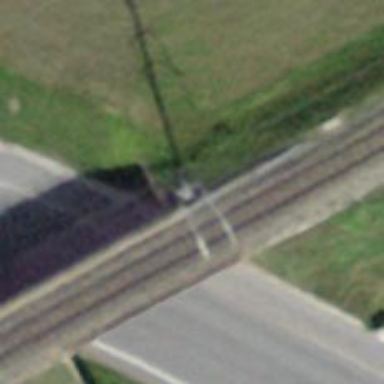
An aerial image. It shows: Power pole.